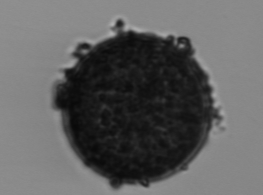
Label: Coscinodiscus